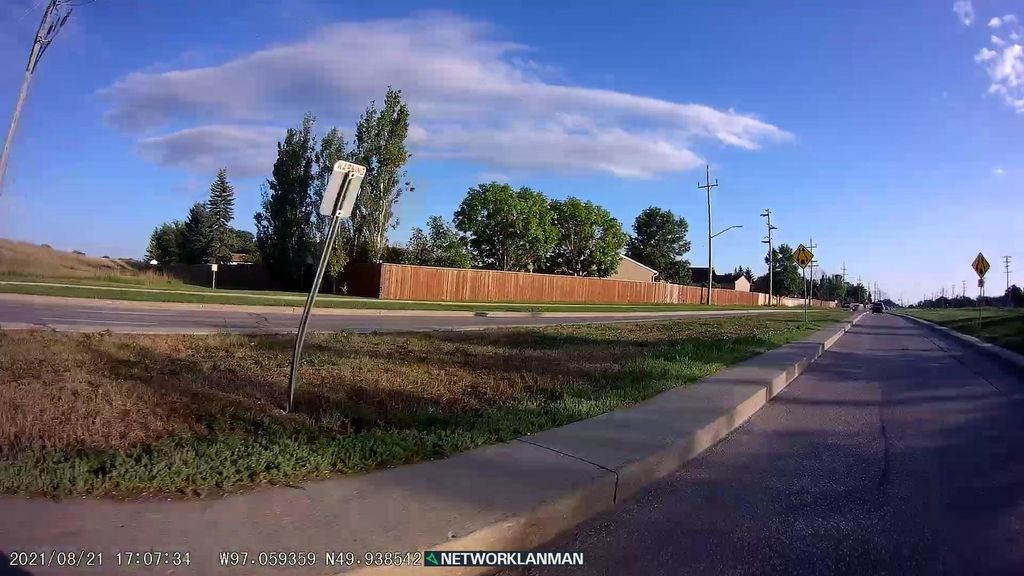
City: winnipeg